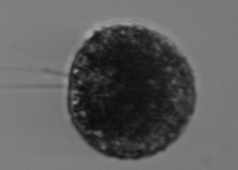
Label: Vicicitus_globosus